Field crop: maize
Growth stage: 1
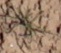
Species: lolium